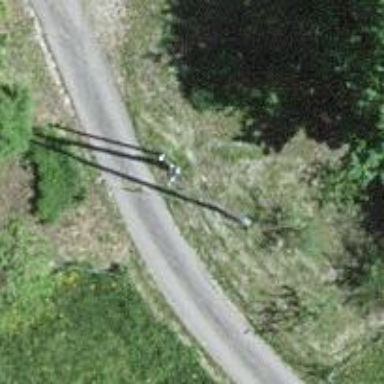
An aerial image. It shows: Power pole.